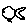
Label: fish